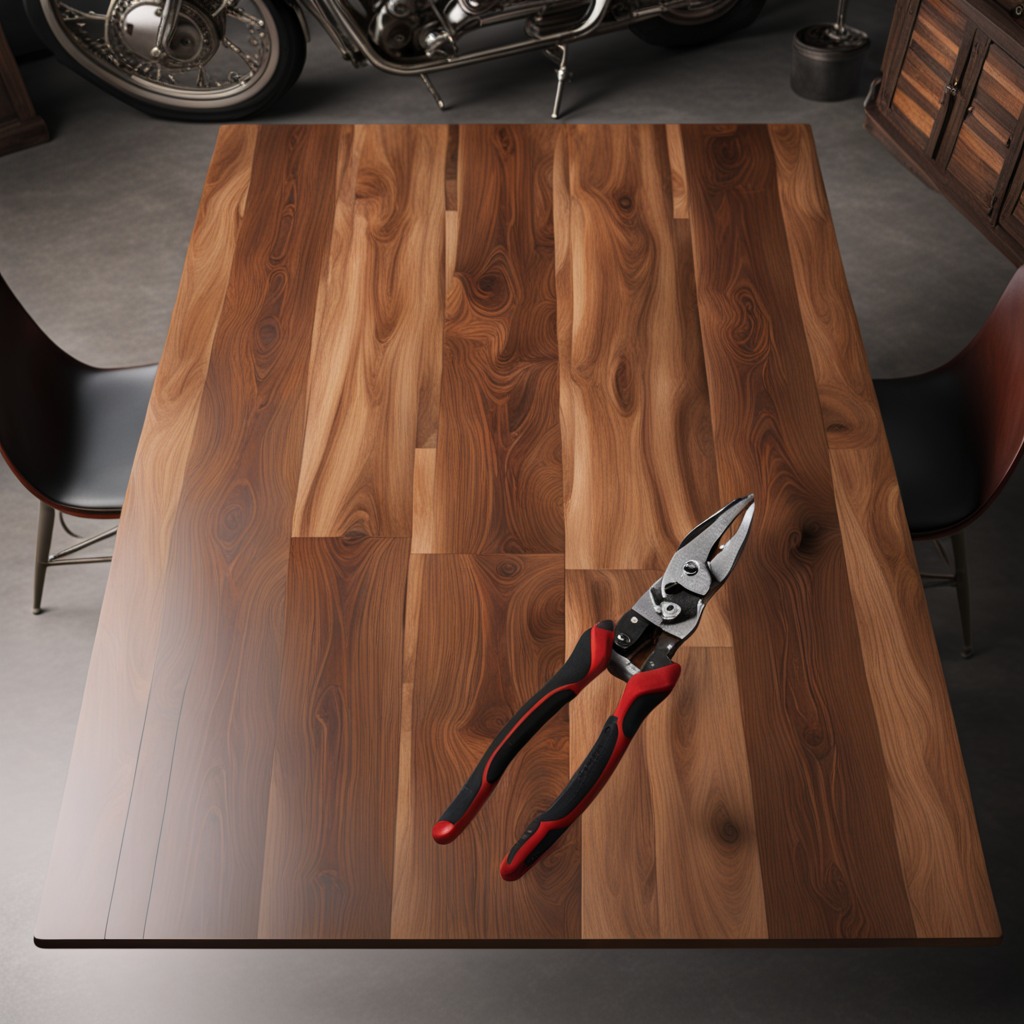
A plier is lying on the wooden table in the vintage motorcycle garage.